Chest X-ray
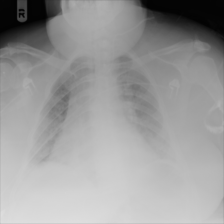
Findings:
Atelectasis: negative
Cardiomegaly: negative
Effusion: negative
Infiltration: negative
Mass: negative
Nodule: negative
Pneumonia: negative
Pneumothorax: negative
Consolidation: negative
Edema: negative
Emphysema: negative
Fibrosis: negative
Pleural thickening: negative
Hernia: negative